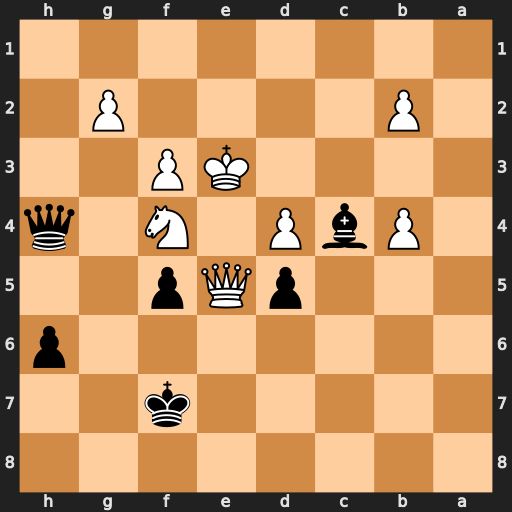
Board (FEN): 8/5k2/7p/3pQp2/1PbP1N1q/4KP2/1P4P1/8
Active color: b
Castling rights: -
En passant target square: -
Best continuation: Qe1+ Ne2 Qxe2+